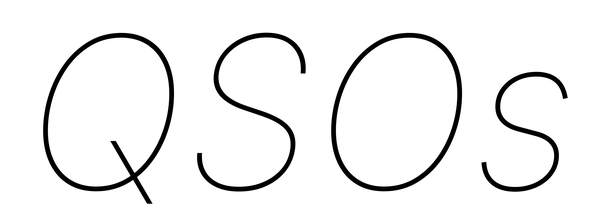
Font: Inter-Italic_Thin_Italic